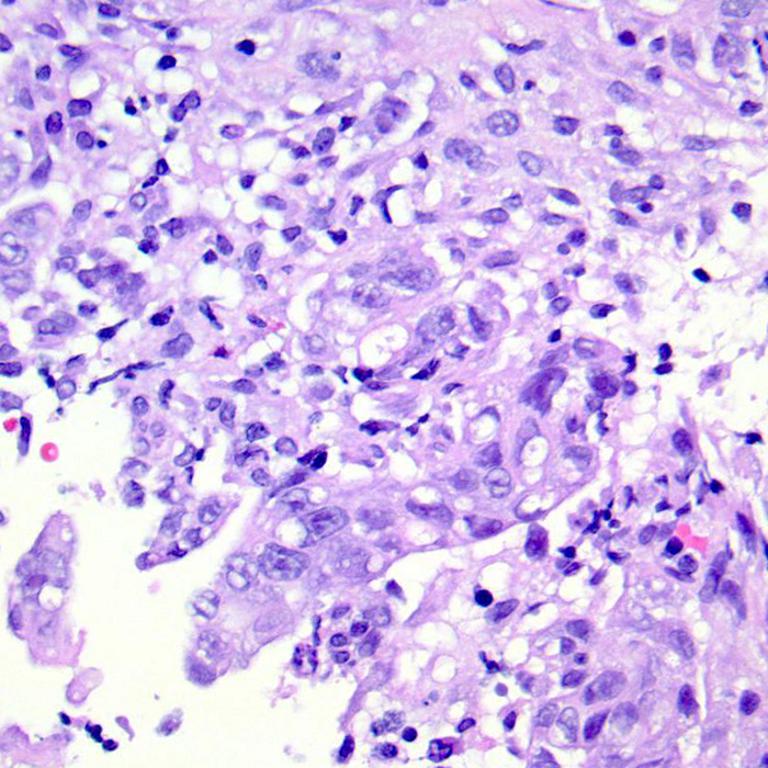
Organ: colon
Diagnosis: adenocarcinomas